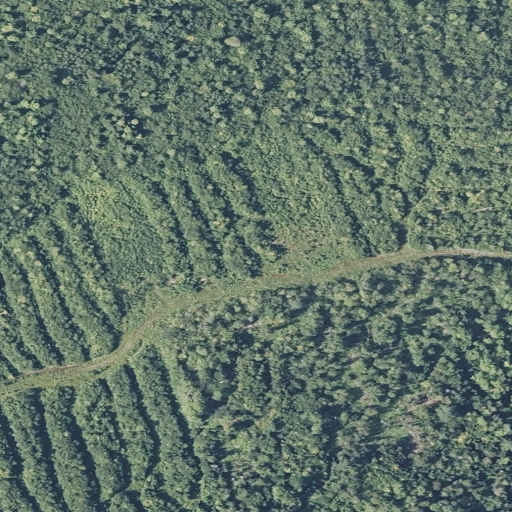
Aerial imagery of mountain in Maine named Buck Hill containing mixed forest, deciduous forest, evergreen forest, and shrub